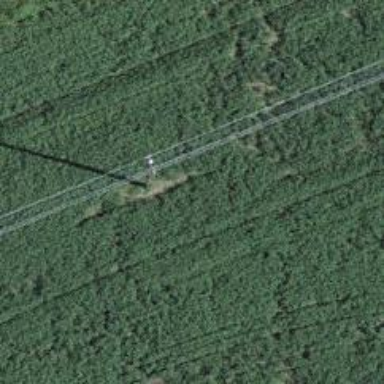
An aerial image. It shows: Power line is depicted.